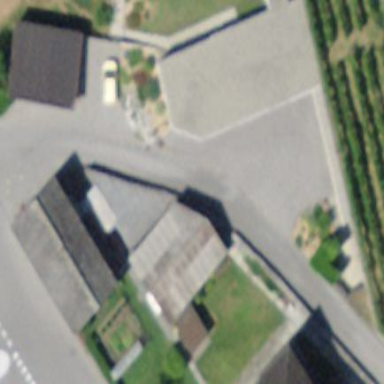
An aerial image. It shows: Stable.